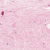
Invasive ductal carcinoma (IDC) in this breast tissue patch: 0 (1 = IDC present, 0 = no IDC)